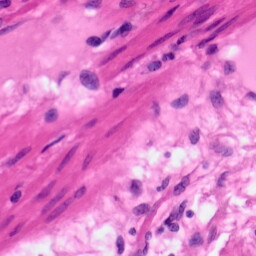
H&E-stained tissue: Pancreatic